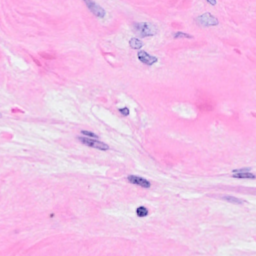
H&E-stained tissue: Breast